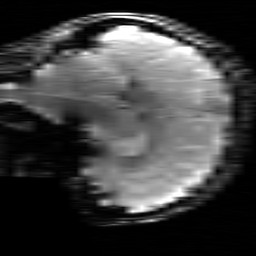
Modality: T2starw
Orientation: sagittal
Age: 26
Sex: female
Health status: healthy
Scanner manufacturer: siemens
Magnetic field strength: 3 T
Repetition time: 0.7 s
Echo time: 0.02 s